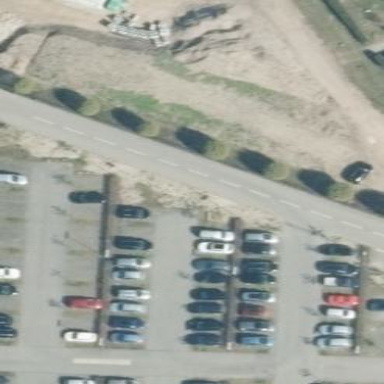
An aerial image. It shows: Parking area.